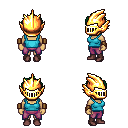
a pixel art fantasy rpg character, female body template, human, tanned skin, teal pirate shirt, magenta pants, green bedhead hairstyle, gold helm, leather bracers, maroon shoes, four views (front, back, left, right), 2x2 character sprite sheet, small pixel art, hard edges, no anti-aliasing